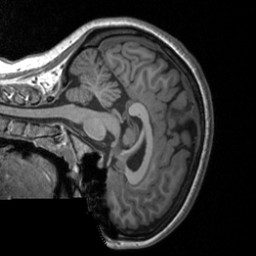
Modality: T1w
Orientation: sagittal
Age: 22
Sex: female
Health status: healthy
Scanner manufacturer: siemens
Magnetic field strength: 3 T
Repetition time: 1.9 s
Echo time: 0.00226 s